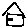
Label: house